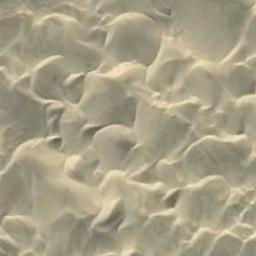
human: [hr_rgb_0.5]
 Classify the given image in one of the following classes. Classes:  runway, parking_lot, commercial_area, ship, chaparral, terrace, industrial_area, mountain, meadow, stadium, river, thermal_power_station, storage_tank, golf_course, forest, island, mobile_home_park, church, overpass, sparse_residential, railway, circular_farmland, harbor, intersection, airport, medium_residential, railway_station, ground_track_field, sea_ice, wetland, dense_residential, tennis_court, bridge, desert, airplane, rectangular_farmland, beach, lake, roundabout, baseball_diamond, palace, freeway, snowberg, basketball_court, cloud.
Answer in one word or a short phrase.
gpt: desert